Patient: sex F, age 65
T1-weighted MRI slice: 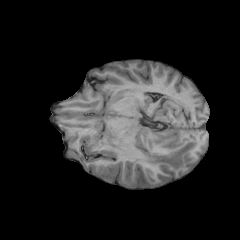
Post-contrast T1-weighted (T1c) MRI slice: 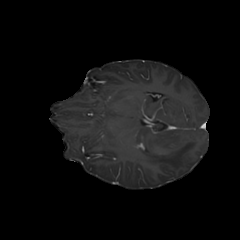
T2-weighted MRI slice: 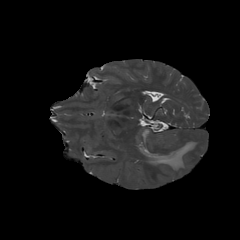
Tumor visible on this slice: yes
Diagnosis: Glioblastoma, IDH-wildtype
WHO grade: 4